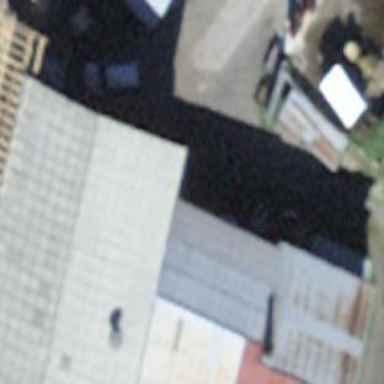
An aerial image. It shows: Barn.